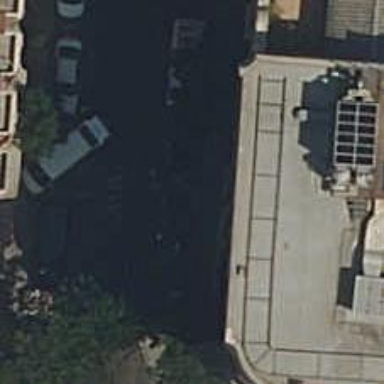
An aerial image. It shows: Motorcycle parking facility.